Field crop: maize
Growth stage: 2
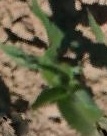
Species: maize